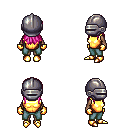
a pixel art fantasy rpg character, female body template, human, dark skin, gold chest armor, teal pants, pink unkempt hairstyle, metal helm, gold gloves, gold boots, four views (front, back, left, right), 2x2 character sprite sheet, small pixel art, hard edges, no anti-aliasing